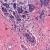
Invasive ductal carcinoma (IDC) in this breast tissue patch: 1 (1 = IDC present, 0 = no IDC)